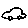
Label: car